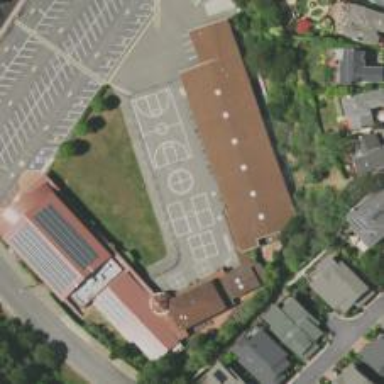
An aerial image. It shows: School.